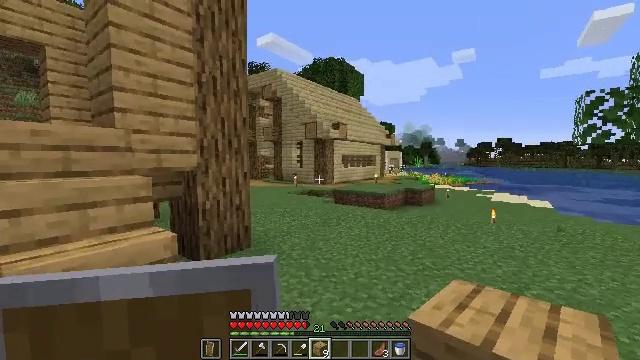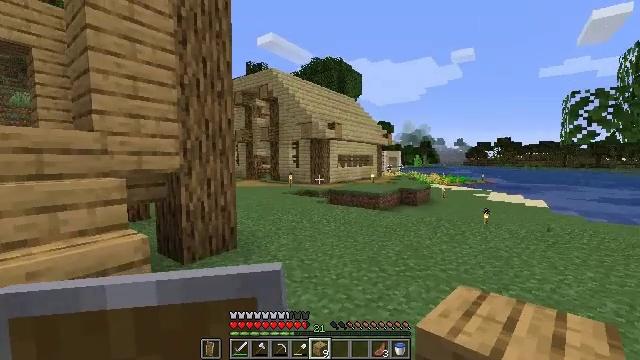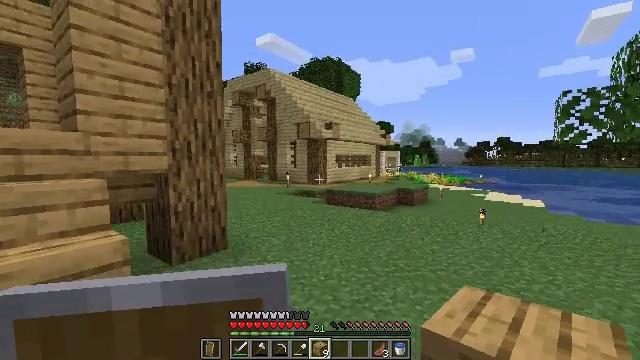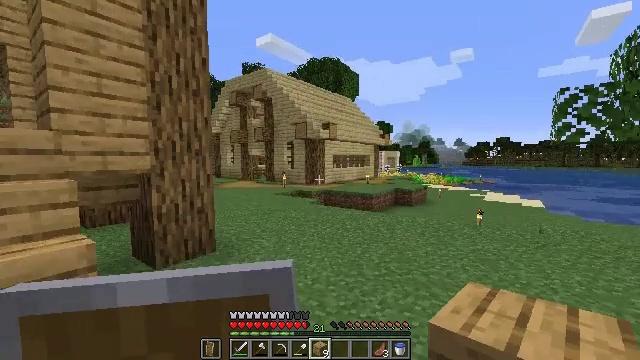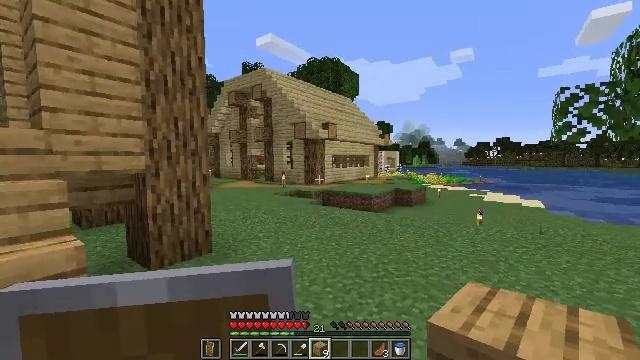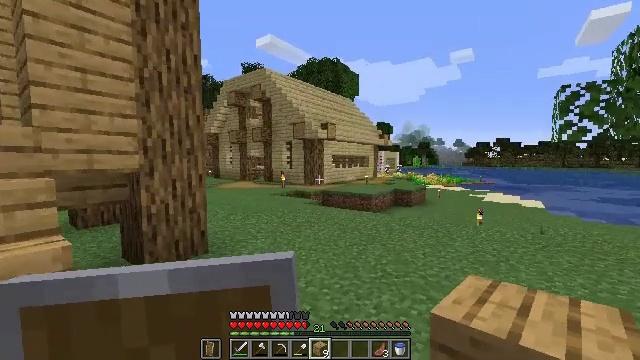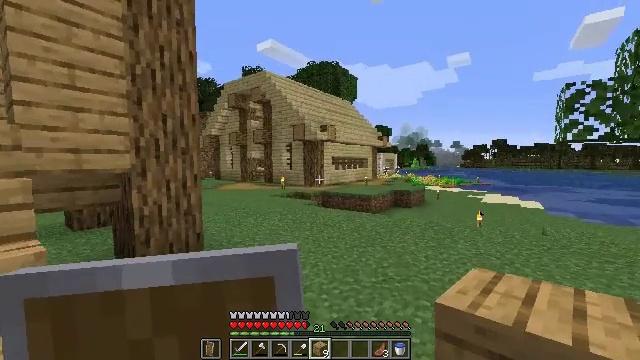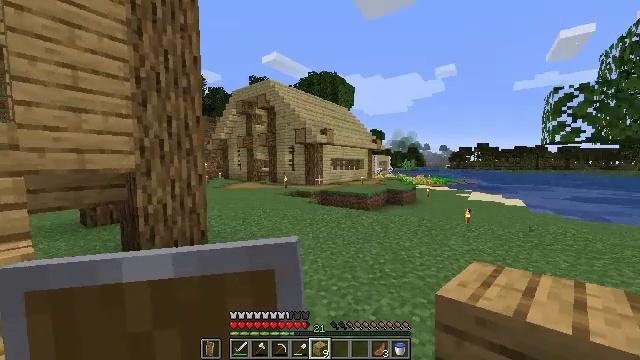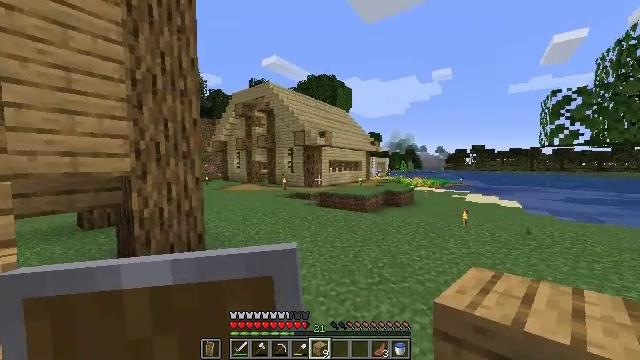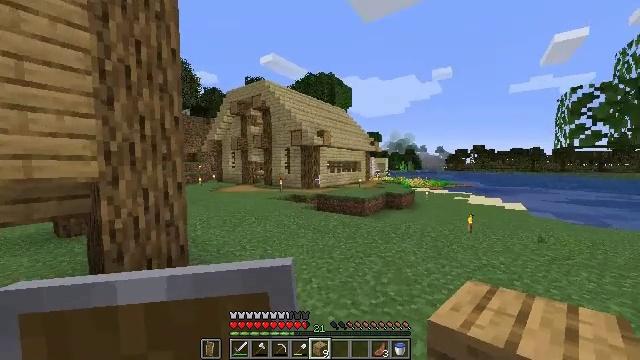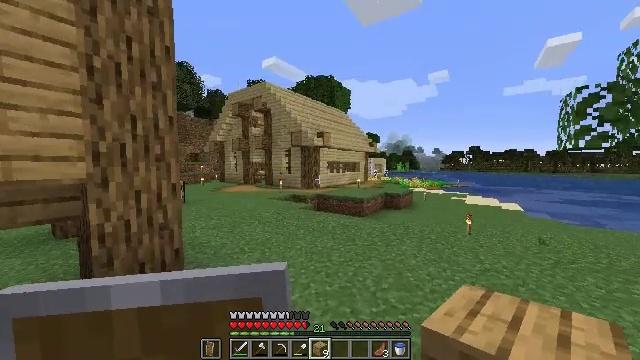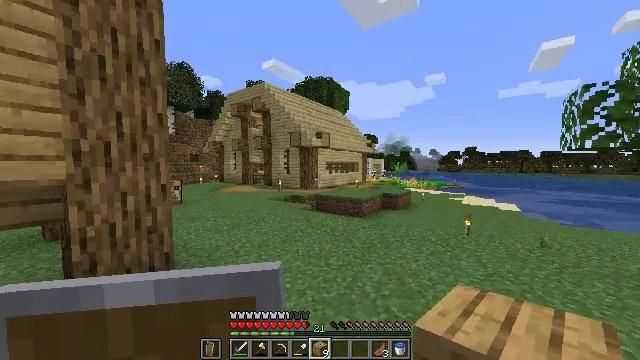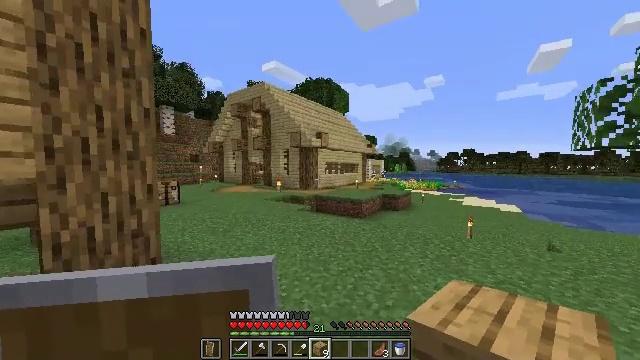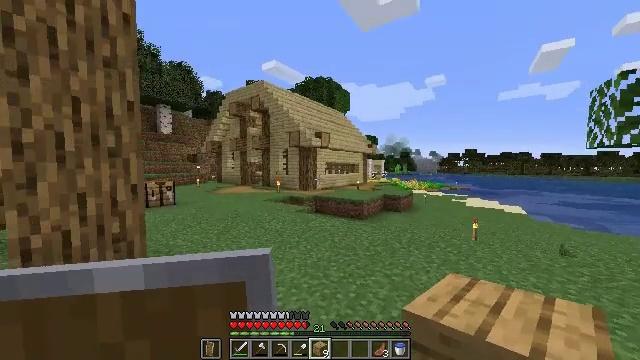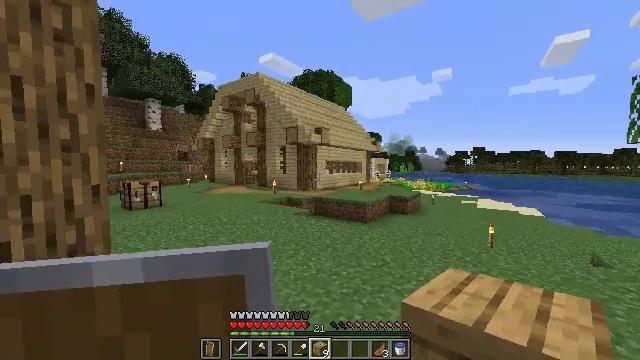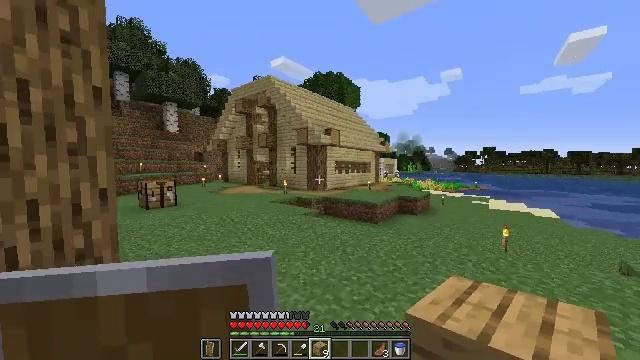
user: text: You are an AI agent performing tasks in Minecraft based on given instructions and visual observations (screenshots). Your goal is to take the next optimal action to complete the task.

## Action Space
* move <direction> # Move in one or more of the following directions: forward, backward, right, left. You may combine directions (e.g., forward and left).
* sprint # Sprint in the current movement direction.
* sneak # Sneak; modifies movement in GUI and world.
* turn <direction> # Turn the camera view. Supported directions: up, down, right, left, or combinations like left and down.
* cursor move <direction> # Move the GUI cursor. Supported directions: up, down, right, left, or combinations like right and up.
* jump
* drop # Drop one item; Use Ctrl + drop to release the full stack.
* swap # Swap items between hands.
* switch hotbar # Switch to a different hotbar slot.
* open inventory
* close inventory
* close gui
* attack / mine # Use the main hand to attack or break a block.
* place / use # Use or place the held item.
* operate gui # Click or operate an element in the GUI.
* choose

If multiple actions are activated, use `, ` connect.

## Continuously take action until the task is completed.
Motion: motion action
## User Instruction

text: Use the crafting table to craft a white carpet.
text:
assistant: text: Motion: move right
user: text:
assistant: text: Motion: move forward and move right
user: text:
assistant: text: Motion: move forward
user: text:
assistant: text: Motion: no_op
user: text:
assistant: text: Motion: move forward
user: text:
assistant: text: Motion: move forward
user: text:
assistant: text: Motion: no_op
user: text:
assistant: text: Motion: move forward
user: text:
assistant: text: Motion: move forward
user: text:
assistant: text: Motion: move forward
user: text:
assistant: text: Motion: move forward
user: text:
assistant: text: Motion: move forward
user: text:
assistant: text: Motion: move forward
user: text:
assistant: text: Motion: move forward
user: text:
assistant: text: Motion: move forward, turn left
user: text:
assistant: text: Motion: move forward, turn left
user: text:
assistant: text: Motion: move forward, turn left and down
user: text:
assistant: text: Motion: move forward, turn left
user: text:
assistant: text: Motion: move forward
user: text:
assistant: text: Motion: move forward, turn left
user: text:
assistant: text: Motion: move forward
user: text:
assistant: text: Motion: move forward
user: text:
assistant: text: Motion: move forward
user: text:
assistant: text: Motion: move forward
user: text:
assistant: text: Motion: move forward, turn left
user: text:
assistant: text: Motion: open inventory
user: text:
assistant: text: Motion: open inventory
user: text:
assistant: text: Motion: cursor move right and down, open inventory
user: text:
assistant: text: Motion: cursor move right and down, open inventory
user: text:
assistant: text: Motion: cursor move right and down